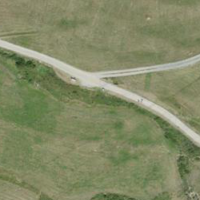
EUNIS habitat code: 26
Species observed at this site:
Erebia alberganus